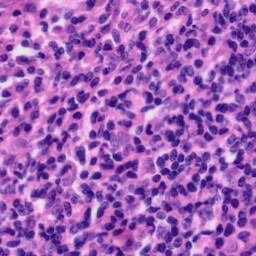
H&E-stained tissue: Tonsil